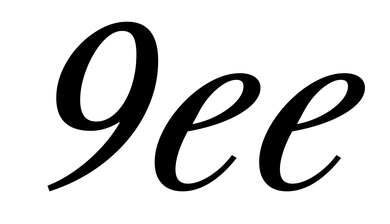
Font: LibreCaslonText-Italic_Italic